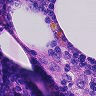
Metastatic tissue present: yes